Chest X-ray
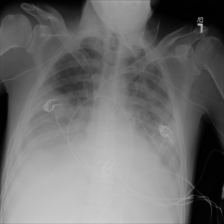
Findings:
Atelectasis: negative
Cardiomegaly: negative
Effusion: positive
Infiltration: negative
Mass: negative
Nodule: negative
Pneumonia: negative
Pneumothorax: negative
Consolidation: negative
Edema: positive
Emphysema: negative
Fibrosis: negative
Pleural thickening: negative
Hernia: negative